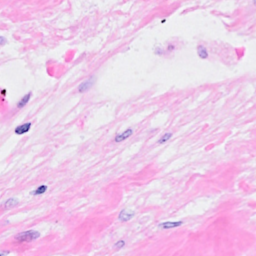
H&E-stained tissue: Breast